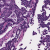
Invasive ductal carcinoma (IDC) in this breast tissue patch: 0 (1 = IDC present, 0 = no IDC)